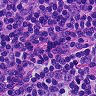
Metastatic tissue present: no